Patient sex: M
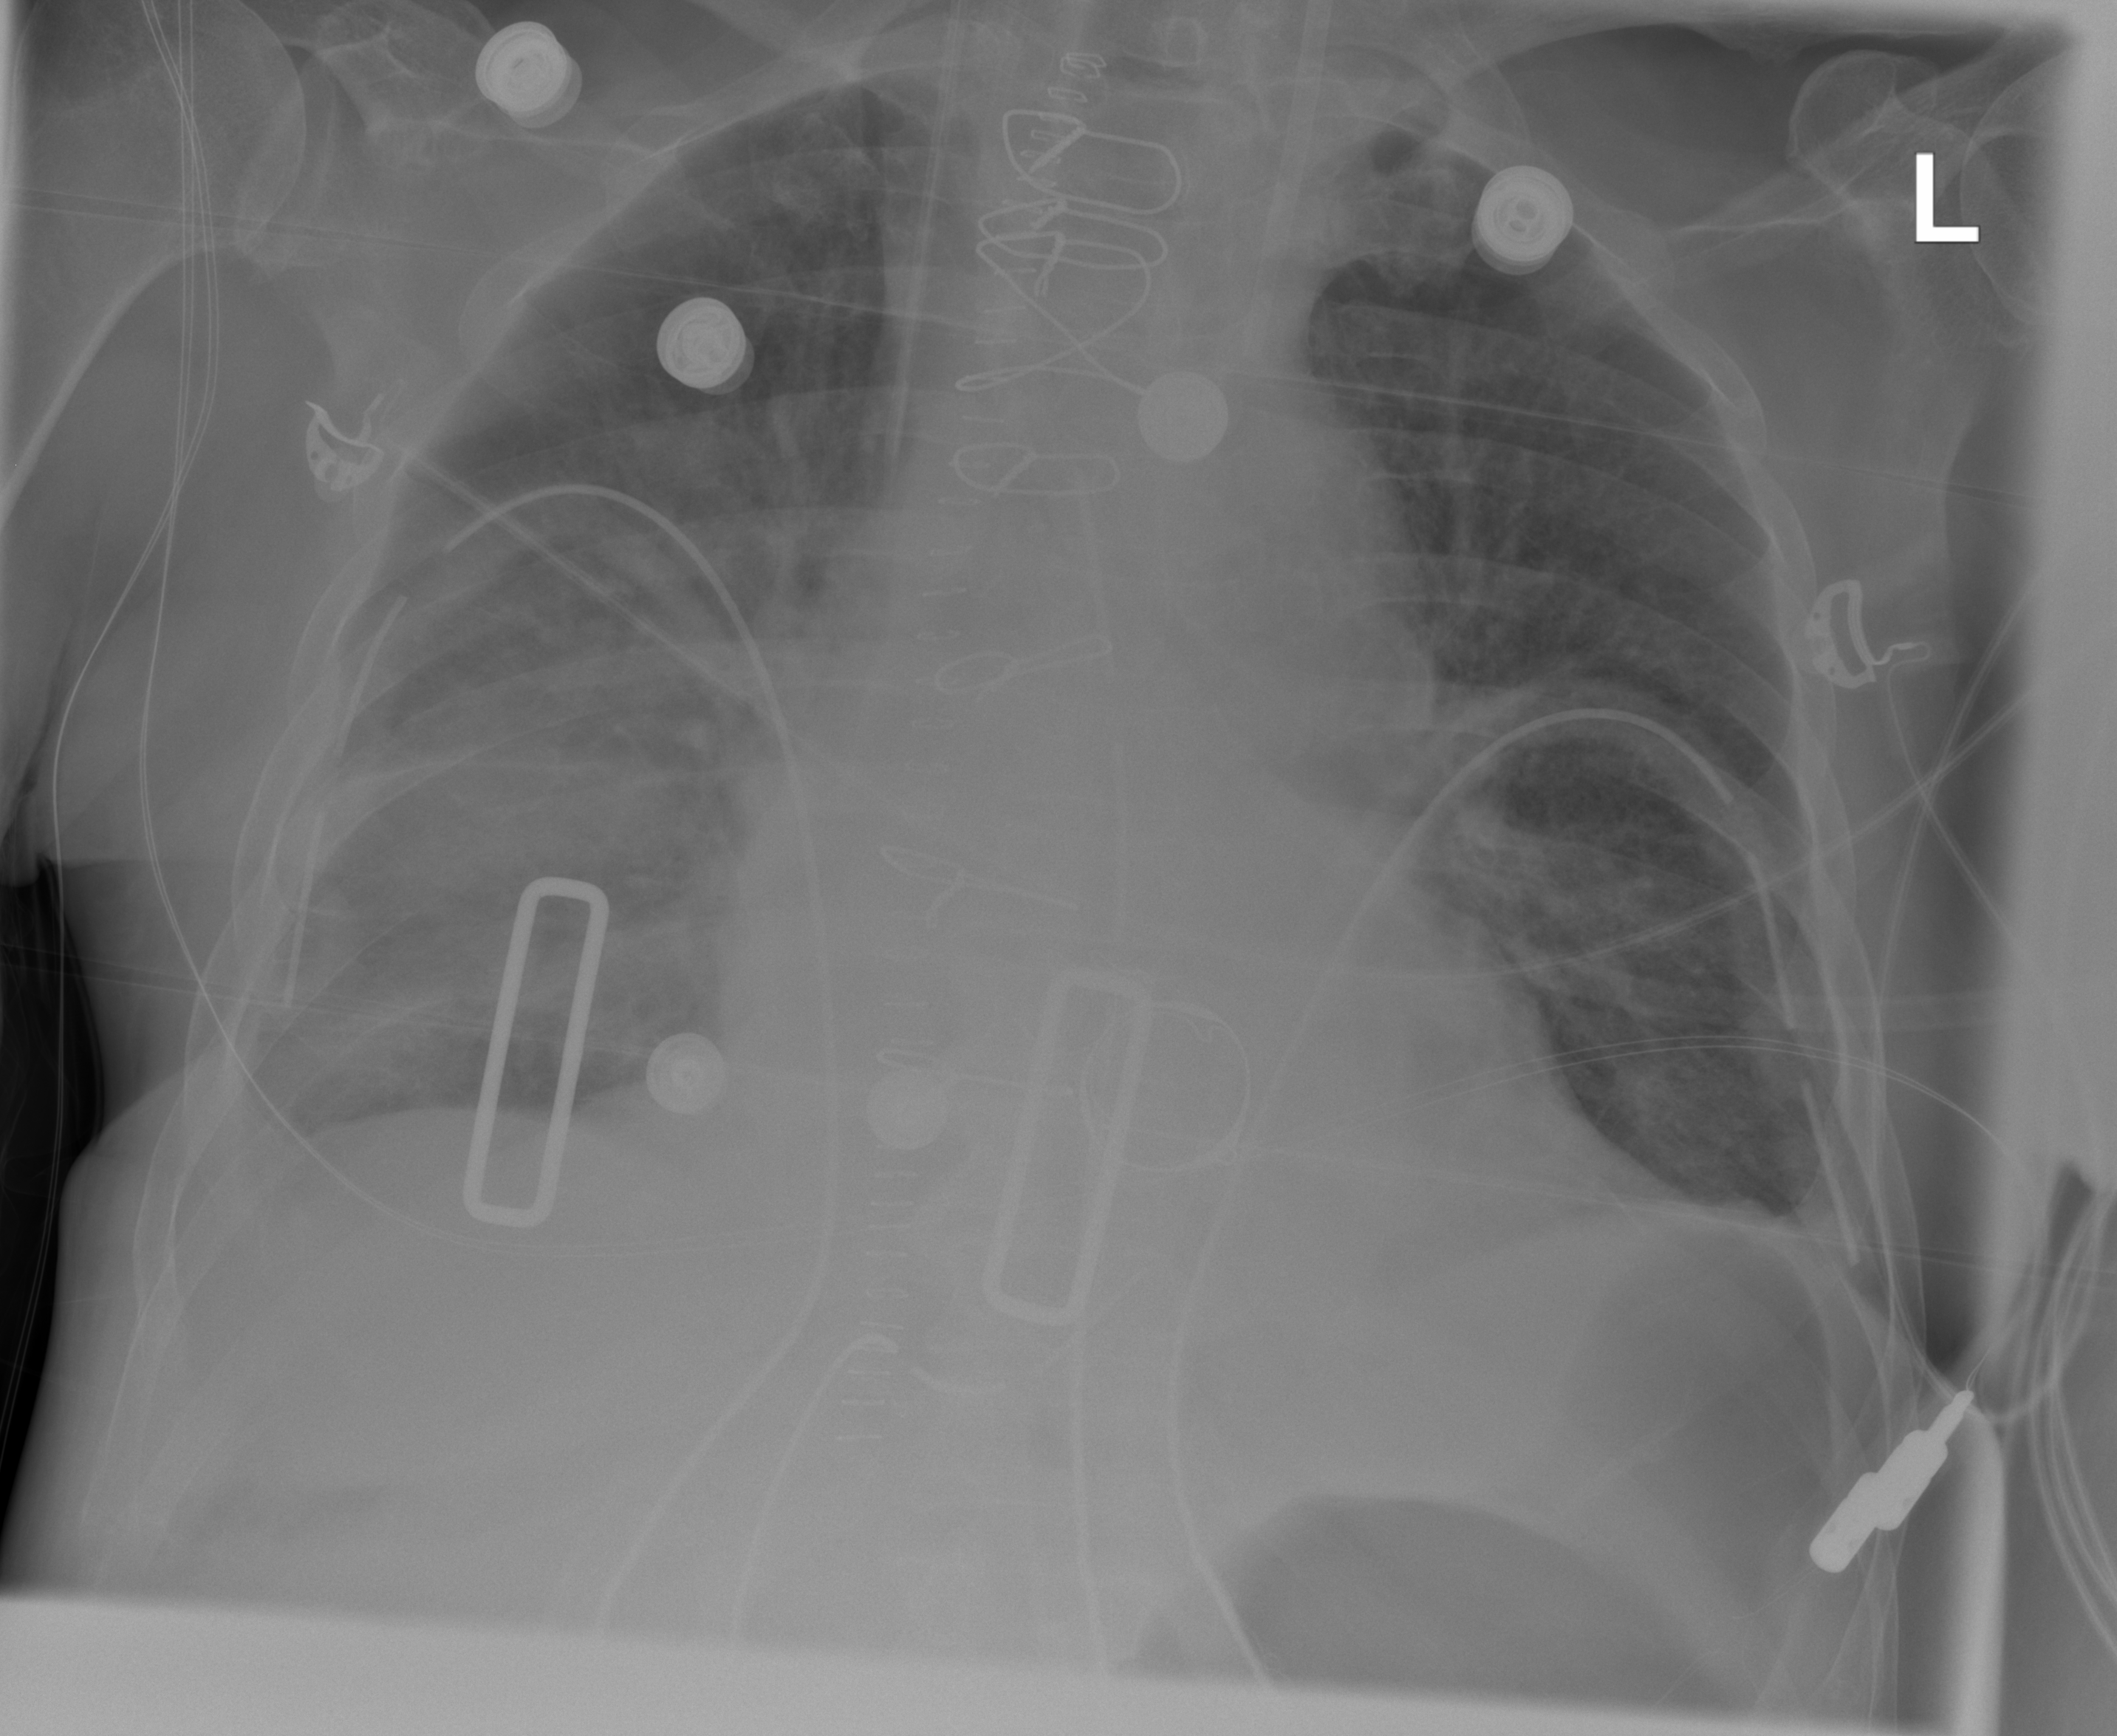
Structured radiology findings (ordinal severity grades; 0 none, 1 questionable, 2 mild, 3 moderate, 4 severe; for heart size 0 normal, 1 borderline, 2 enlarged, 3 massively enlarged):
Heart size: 2
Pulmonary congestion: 0
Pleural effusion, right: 2
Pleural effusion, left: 2
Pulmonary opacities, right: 0
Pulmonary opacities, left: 0
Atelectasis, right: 2
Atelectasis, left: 2